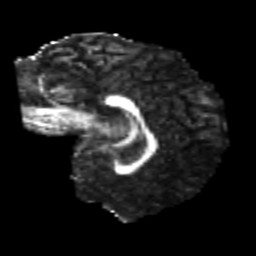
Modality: FA
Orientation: sagittal
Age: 23
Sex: female
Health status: healthy
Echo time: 0.074 s